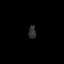
Tissue: lung
Cell type: T cells
Senescence score: 0.176
Nuclear area (px): 96
Mean DAPI intensity: 45.802